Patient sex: M
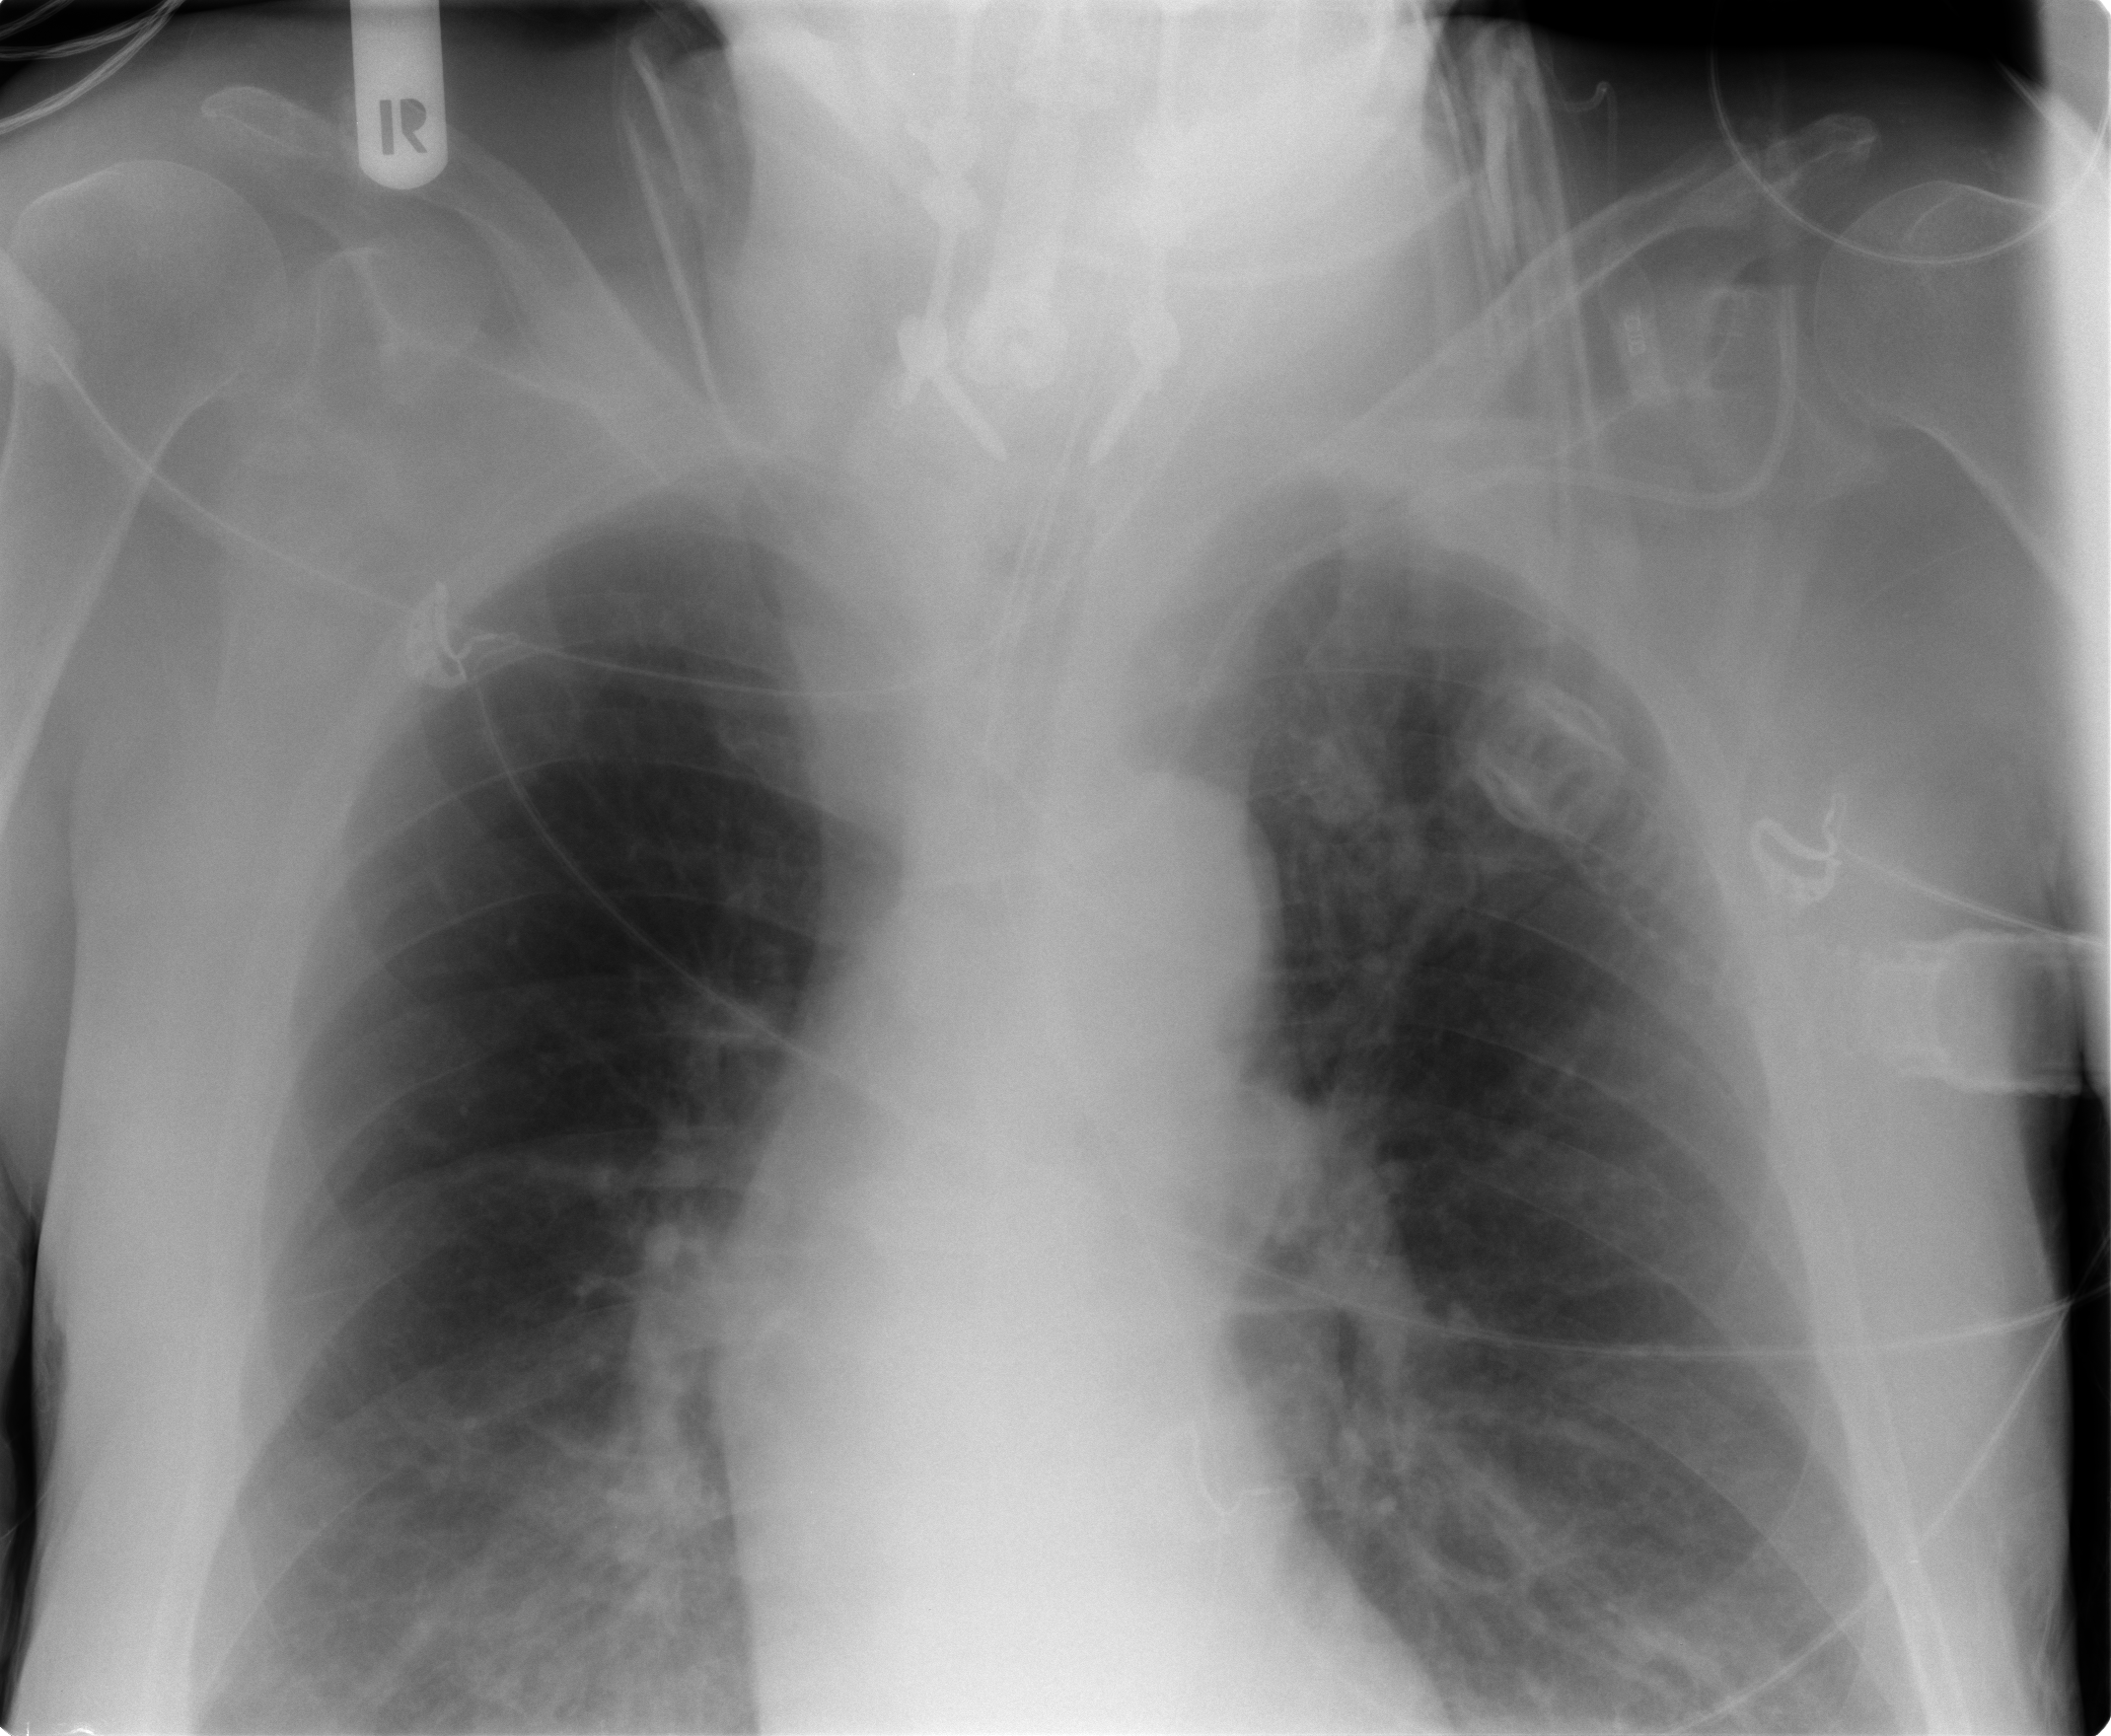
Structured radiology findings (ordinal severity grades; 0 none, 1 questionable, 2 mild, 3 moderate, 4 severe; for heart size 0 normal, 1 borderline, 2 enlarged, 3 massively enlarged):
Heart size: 0
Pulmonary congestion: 0
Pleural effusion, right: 0
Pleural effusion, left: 0
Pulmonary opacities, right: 0
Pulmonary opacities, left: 0
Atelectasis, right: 2
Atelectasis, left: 2